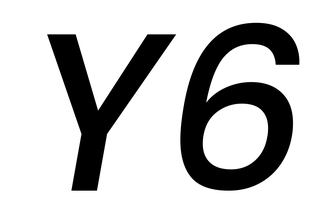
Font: Poppins-MediumItalic